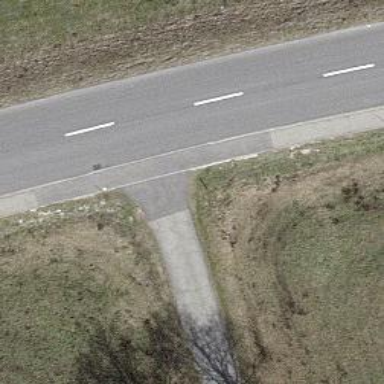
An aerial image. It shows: Unmarked road crossing.